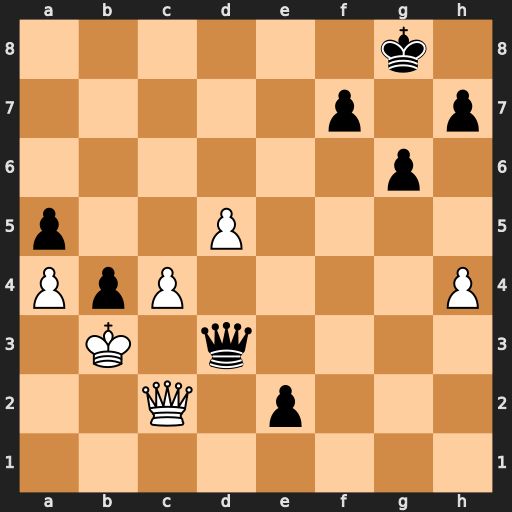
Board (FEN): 6k1/5p1p/6p1/p2P4/PpP4P/1K1q4/2Q1p3/8
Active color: w
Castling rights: -
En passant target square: -
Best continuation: Qxd3 e1=Q d6